Question: I am using auto layout for a controller under navigation controller. For this controller, I mainly have a scroll view inside the controller's view. the alignment rule for the scroll view is top layout guide, bottom layout guide, leading aligned with super view and trailing as well.
the layout is fine when I load the view at first .
there is some mysterious white space between the navbar and the scroll view all of sudden. my guess is that the top layout guide is misplaced. anyway I can fix this or anything I have done wrongly?
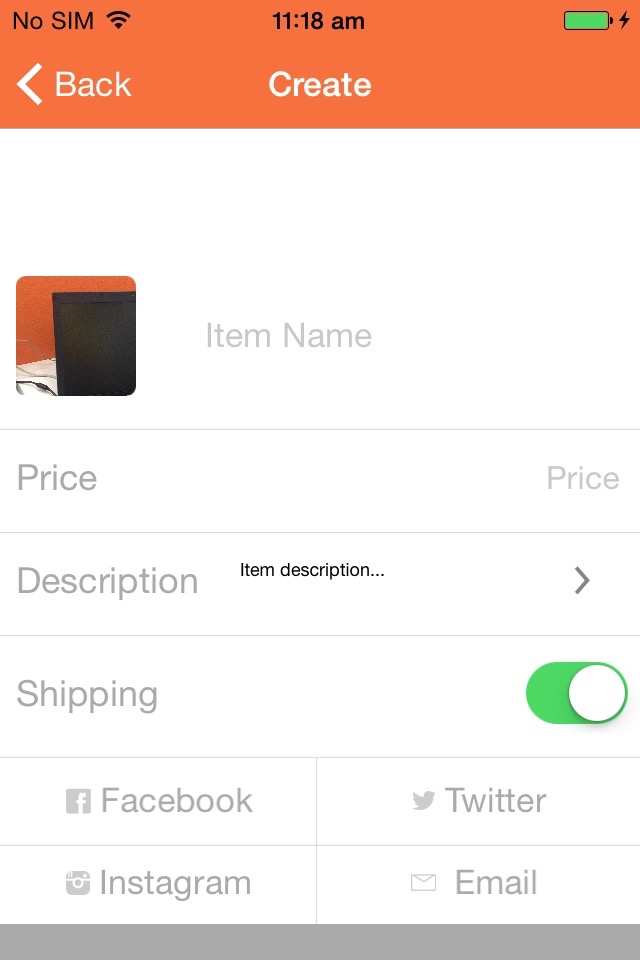
Answer: Simply you add below code
'''
self.automaticallyAdjustsScrollViewInsets = NO;
'''
in '- (void)viewDidLoad' method